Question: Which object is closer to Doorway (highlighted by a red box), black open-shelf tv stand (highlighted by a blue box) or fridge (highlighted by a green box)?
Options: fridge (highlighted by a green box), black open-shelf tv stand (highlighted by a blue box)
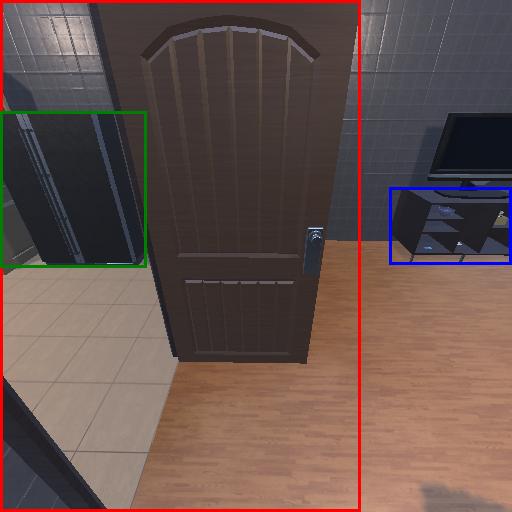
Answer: fridge (highlighted by a green box)